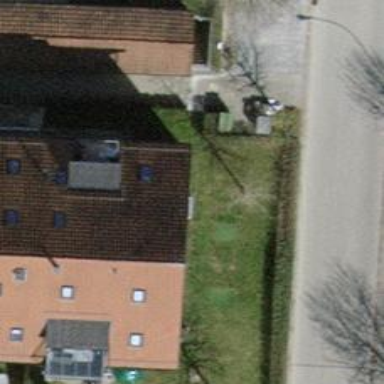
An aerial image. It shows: Hedge acting as barrier.